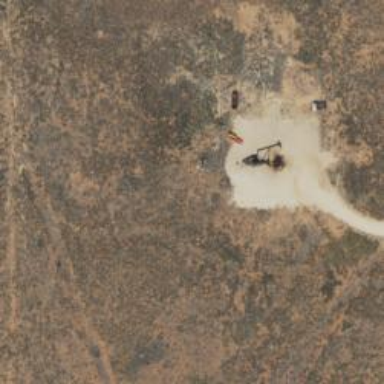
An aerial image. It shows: Petroleum well.